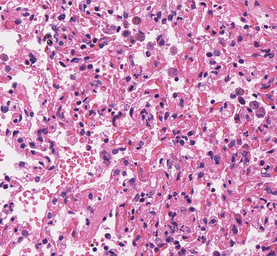
Tumor epithelial tissue: no
Tumor-associated stroma tissue: no
Normal tissue: yes